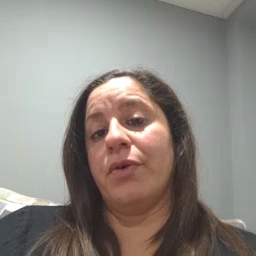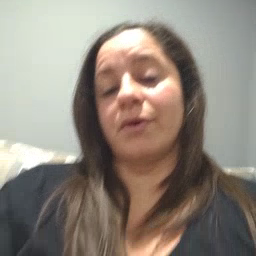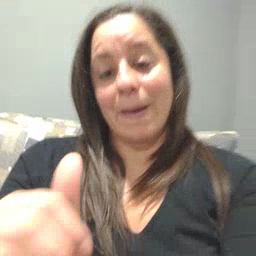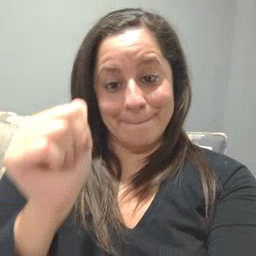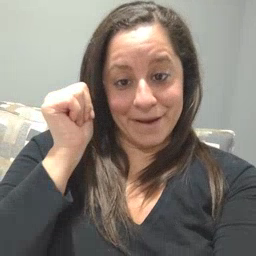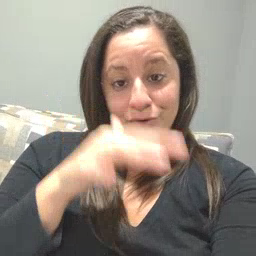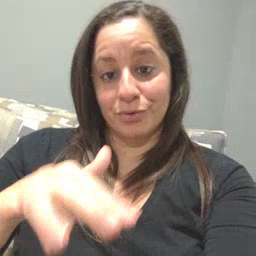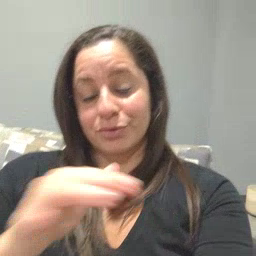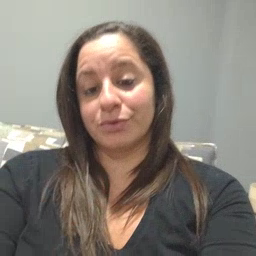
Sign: backyard